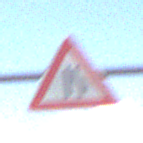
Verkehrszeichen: EinseitigVerengteFahrbahnRechts
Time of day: MorningAfternoon
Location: Outdoor (RoadRail)
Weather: PartlyCloudy
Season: NotSpecified
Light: Natural